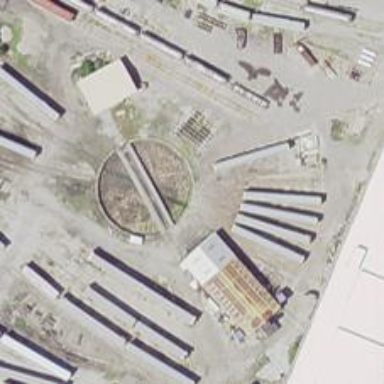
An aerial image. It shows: Railway yard used for servicing trains.